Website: crate-barrel
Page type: account-dashboard
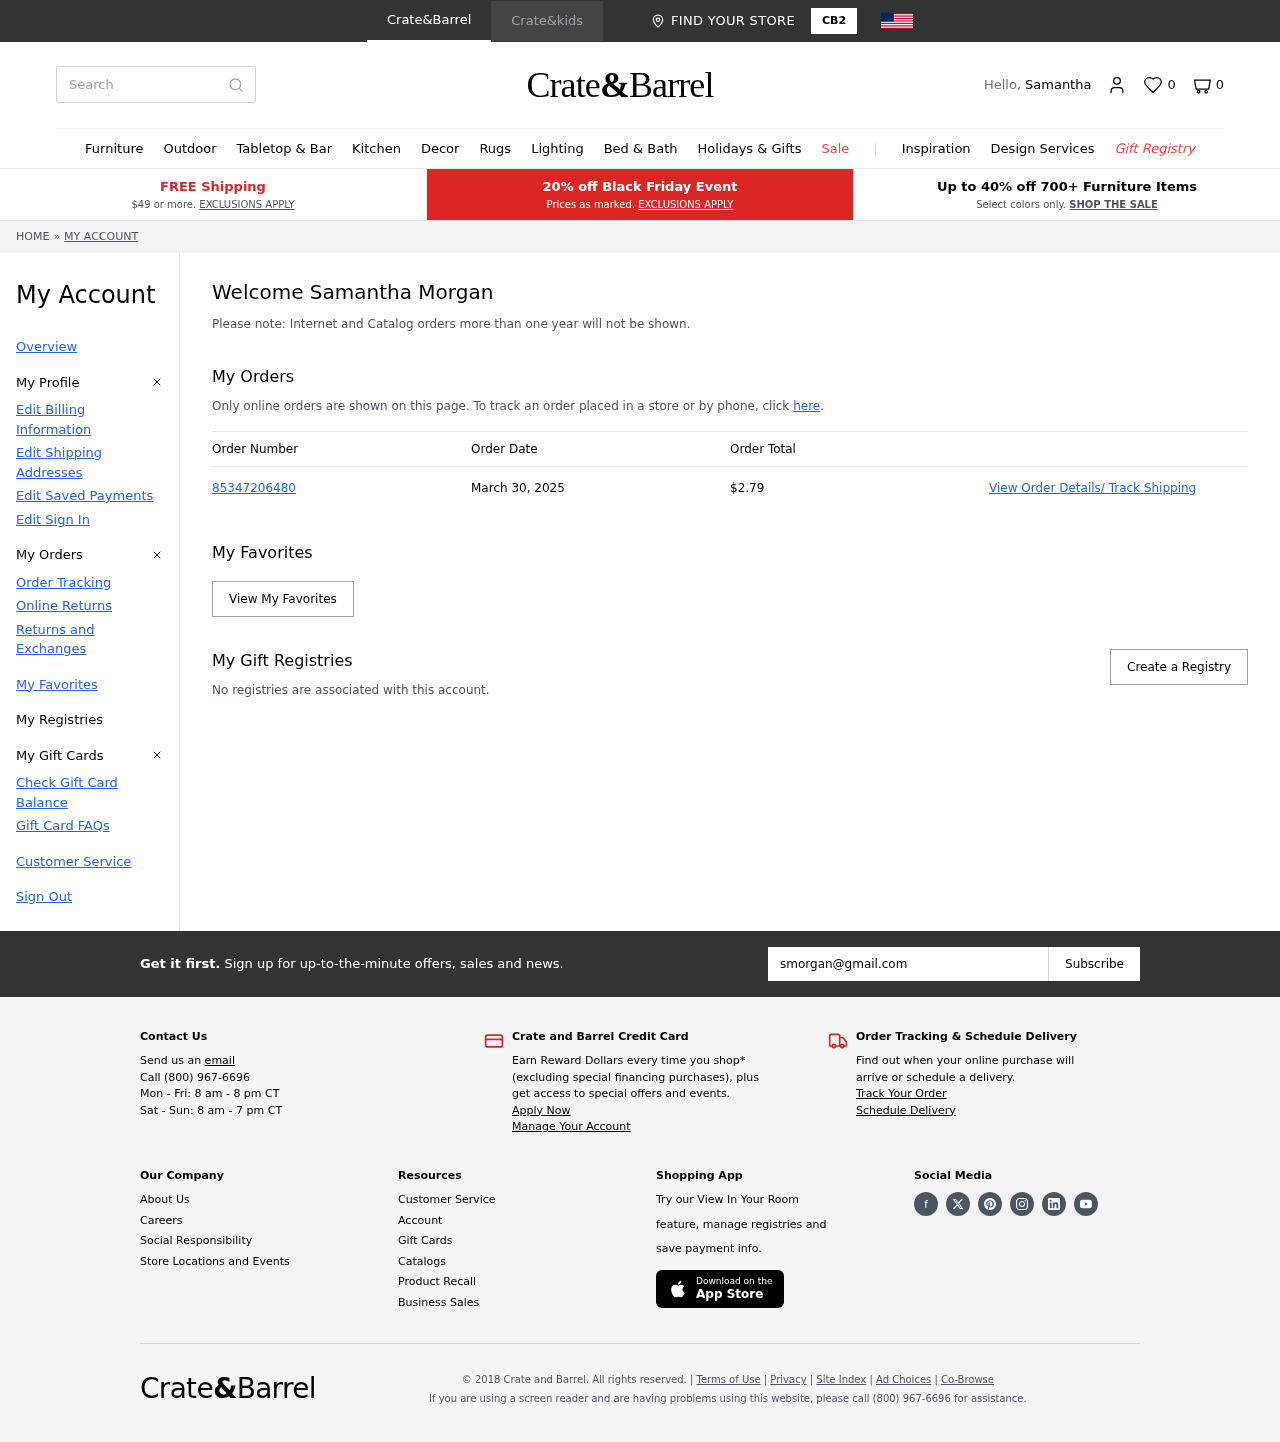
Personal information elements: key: PII_EMAIL
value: smorgan@gmail.com
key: PII_FIRSTNAME
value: Samantha
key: PII_FULLNAME
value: Samantha Morgan
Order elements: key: ORDER_NUM_ITEMS
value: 0
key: ORDER_NUMBER
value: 85347206480
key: ORDER_DATE
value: March 30, 2025
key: ORDER_TOTAL
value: $2.79
Search elements: key: HEADER_SEARCH
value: Search
Other elements: key: FAVORITES_COUNT
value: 0